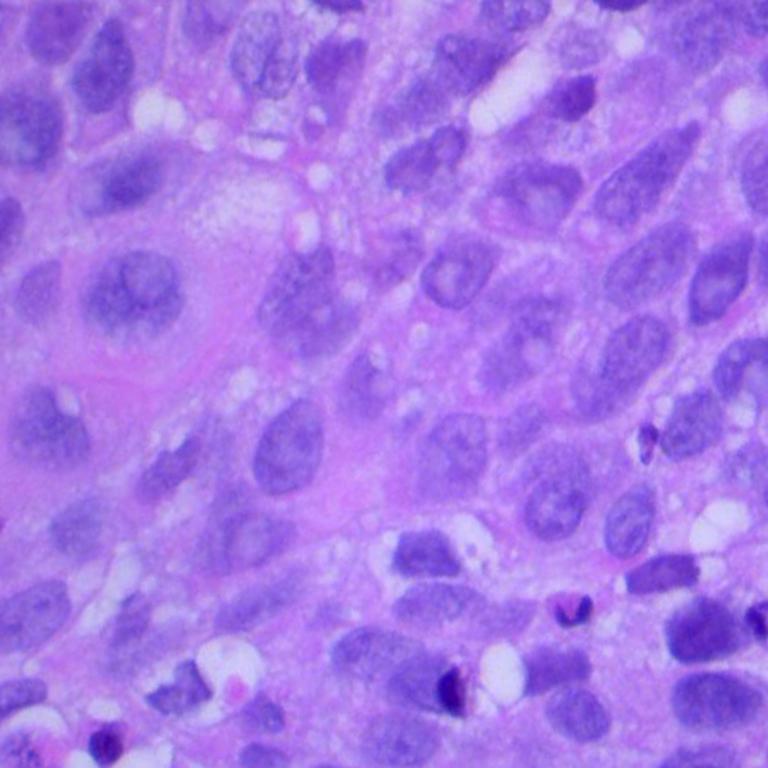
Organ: lung
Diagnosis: squamous carcinomas